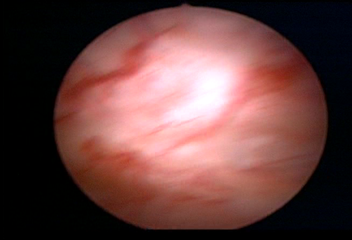
Modality: WLC
Class: Normal mucosa
Bladder cancer association: No